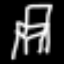
Label: chair